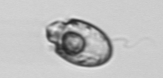
Label: Amphidinium